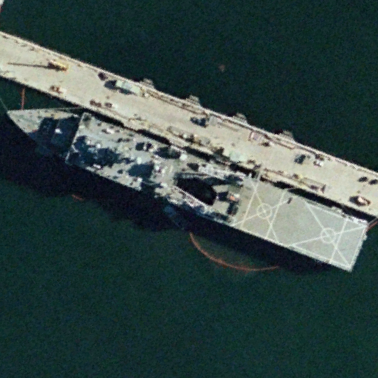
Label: combat